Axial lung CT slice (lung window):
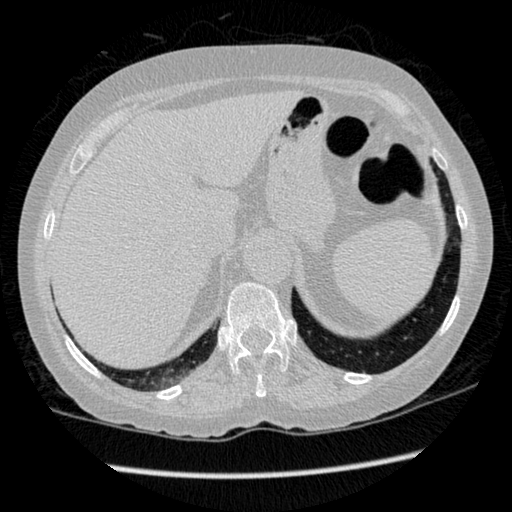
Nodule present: no